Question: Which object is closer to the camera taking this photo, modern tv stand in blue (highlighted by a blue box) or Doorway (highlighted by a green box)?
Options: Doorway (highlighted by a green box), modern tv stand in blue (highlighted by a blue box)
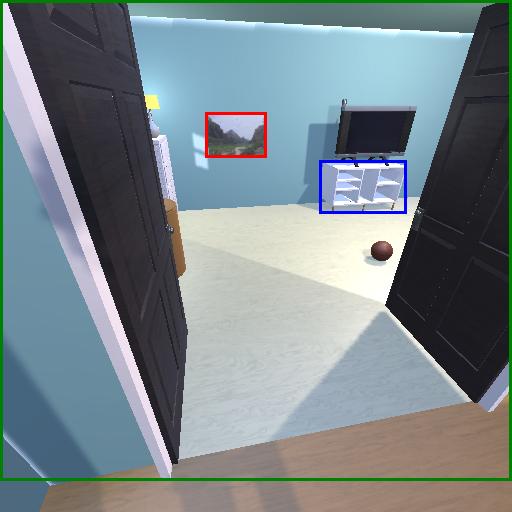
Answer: Doorway (highlighted by a green box)